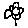
Label: flower